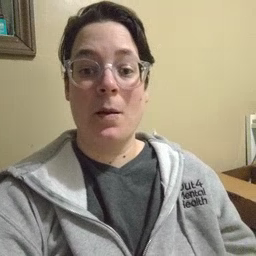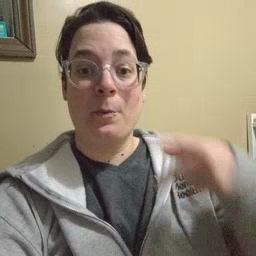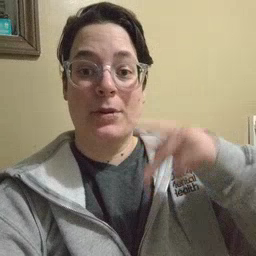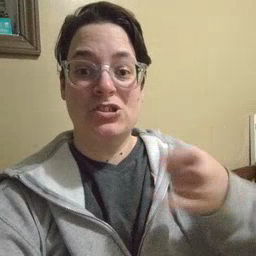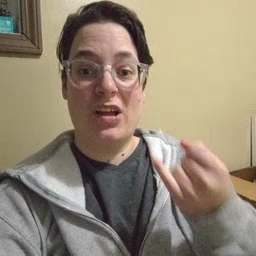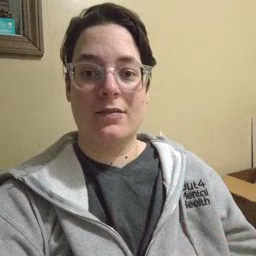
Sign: pajamas